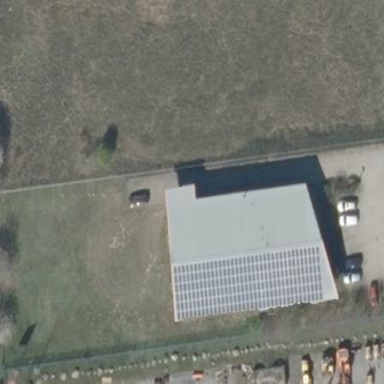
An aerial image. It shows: Industrial building with gabled roof.